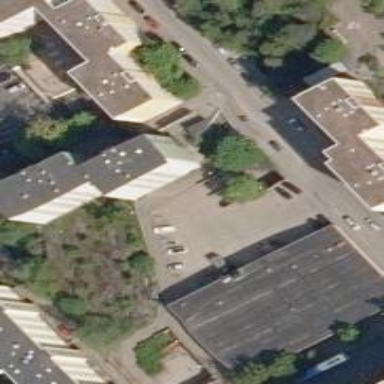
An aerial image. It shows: Store building.